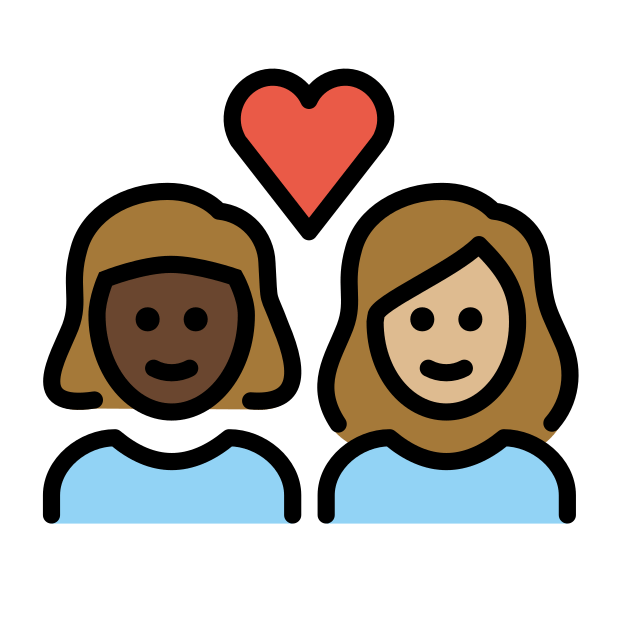
couple with heart: woman, woman, dark skin tone, medium-light skin tone